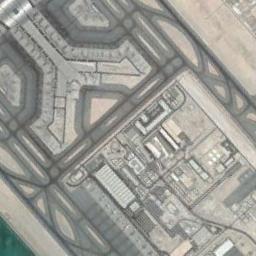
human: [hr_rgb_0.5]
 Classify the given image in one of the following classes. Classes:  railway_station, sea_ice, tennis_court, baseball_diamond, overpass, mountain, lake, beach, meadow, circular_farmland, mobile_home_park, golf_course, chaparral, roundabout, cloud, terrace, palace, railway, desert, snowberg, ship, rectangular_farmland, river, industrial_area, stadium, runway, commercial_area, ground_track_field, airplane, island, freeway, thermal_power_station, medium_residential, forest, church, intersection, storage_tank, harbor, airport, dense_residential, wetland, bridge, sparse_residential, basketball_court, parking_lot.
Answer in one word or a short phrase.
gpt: airport